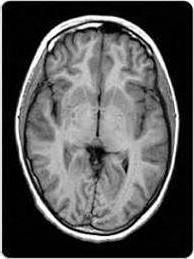
Label: notumor